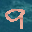
Label: 9